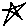
Label: star